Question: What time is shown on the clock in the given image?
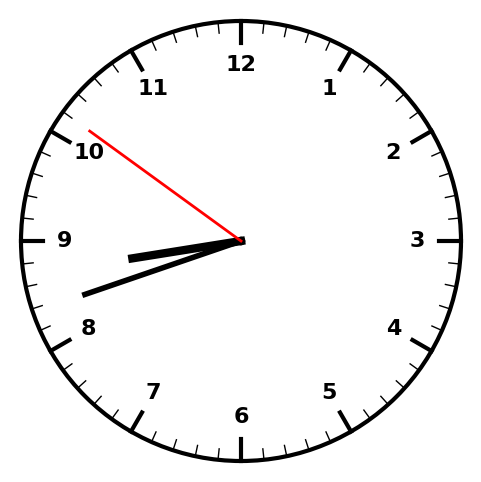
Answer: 08:41:51